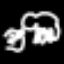
Label: frog